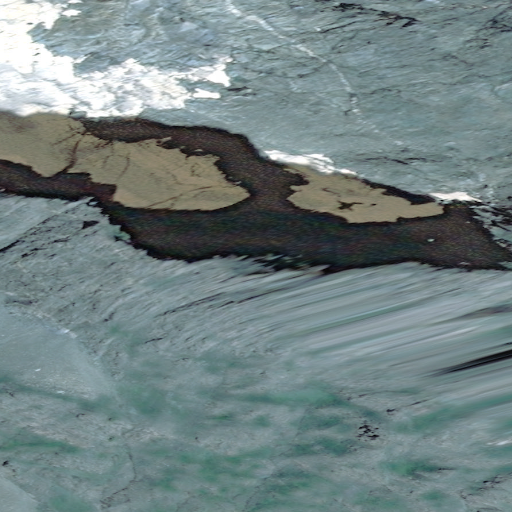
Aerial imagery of mountain in Alaska named Clarence Kramer Peak containing only unknown